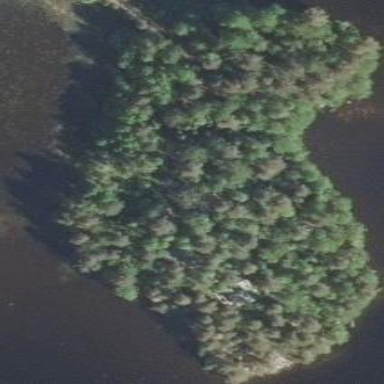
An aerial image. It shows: Island covered with woodland.